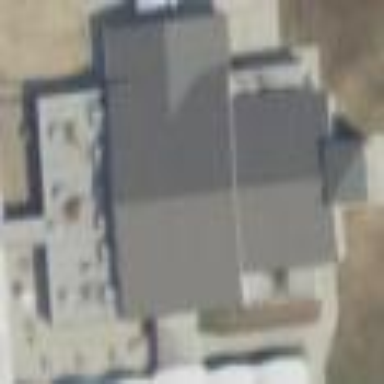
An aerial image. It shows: School building.